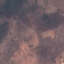
Land use / land cover class: HerbaceousVegetation